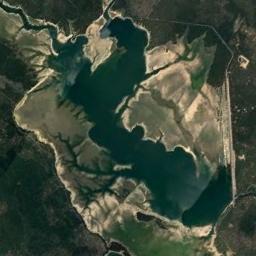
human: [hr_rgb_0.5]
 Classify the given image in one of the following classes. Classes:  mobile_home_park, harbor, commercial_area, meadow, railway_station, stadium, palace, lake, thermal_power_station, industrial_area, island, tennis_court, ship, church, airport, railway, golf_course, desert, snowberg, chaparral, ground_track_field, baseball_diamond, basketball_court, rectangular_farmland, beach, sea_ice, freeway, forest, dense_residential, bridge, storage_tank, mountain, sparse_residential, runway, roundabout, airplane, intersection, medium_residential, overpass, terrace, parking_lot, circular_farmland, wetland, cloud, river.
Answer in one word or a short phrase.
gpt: lake